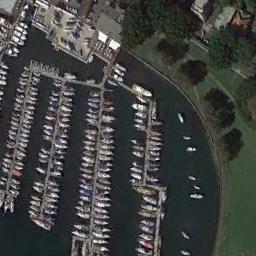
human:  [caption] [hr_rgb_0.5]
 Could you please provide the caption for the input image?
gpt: Many ships moored neatly on the sea next to the harbor next to the buildings and lawns .

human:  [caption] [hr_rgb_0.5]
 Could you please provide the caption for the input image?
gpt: The harbor with lots of neatly docked boats is surrounded by a lawn and some boats are in the open area on the shore .

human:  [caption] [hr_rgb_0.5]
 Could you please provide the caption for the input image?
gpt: The ships in the harbor are combined into two Numbers three .

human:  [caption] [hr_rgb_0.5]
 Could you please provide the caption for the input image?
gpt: There are many ships in the harbor .

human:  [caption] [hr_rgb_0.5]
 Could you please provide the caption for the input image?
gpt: There are green lawns and trees beside the harbor with many ships .